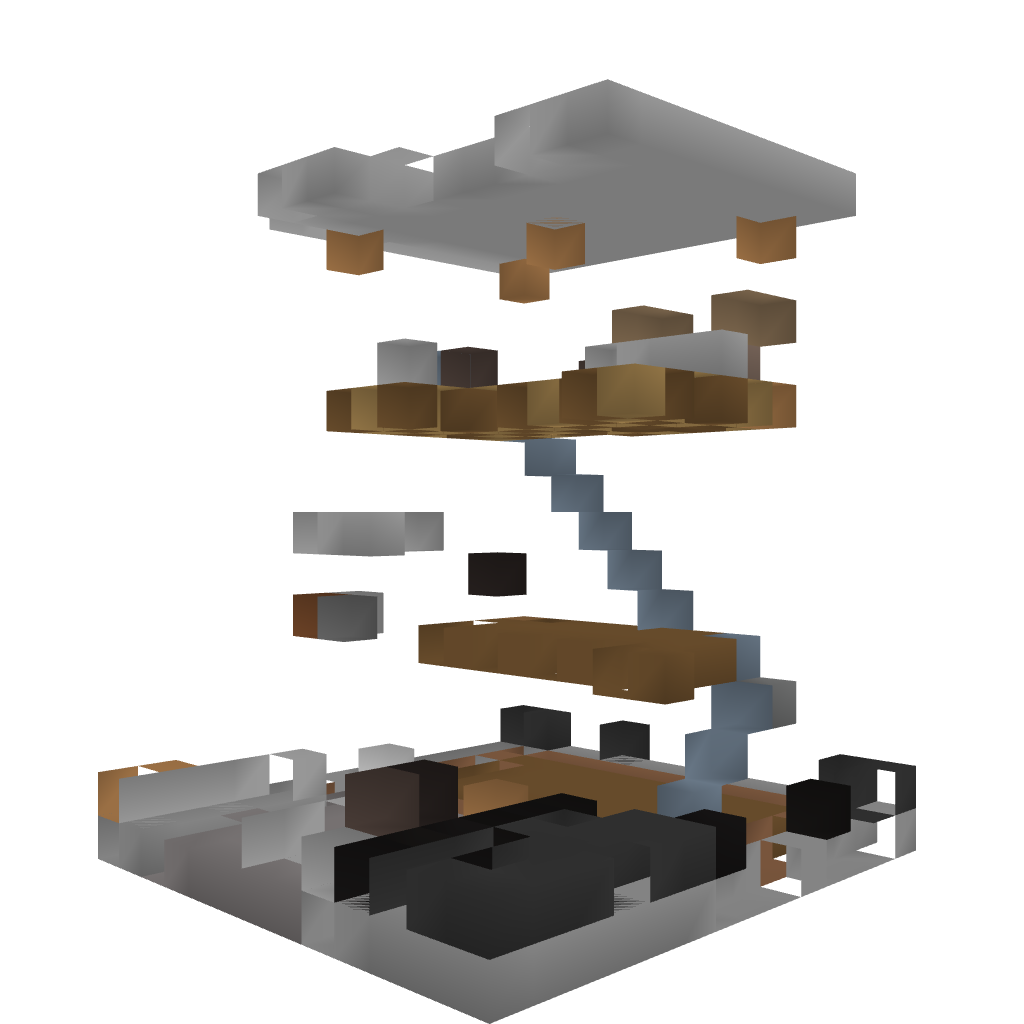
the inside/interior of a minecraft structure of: Modern Town House